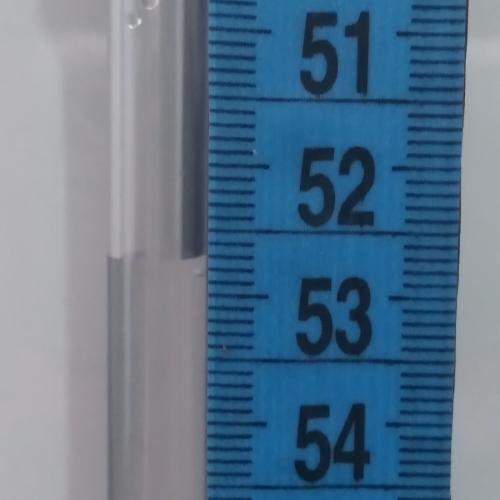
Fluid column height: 52.7 cm